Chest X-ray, AP view. Patient: 33 years old, sex M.
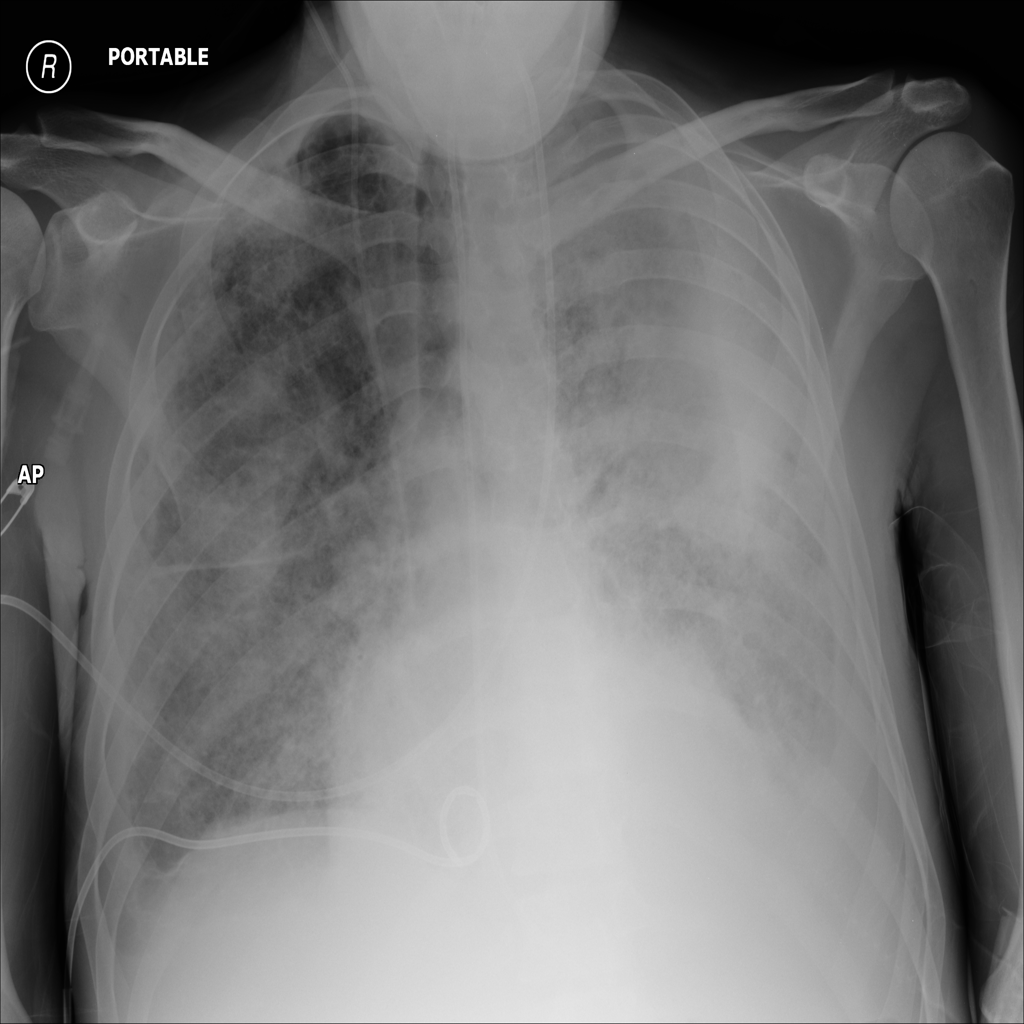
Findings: Effusion, Infiltration, Pleural_Thickening